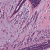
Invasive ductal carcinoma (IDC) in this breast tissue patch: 1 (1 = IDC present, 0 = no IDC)